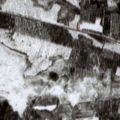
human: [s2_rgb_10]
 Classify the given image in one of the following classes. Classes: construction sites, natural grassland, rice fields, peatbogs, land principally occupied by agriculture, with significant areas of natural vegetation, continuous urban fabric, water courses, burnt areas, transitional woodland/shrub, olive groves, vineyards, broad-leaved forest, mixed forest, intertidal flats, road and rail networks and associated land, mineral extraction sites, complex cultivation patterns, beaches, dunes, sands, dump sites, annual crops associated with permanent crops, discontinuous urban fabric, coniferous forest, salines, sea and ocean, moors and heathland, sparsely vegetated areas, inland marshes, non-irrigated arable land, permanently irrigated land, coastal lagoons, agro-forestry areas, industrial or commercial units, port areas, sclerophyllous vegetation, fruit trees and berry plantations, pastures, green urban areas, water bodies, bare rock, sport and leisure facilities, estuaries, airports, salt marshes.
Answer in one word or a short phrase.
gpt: coniferous forest, mixed forest, transitional woodland/shrub, peatbogs